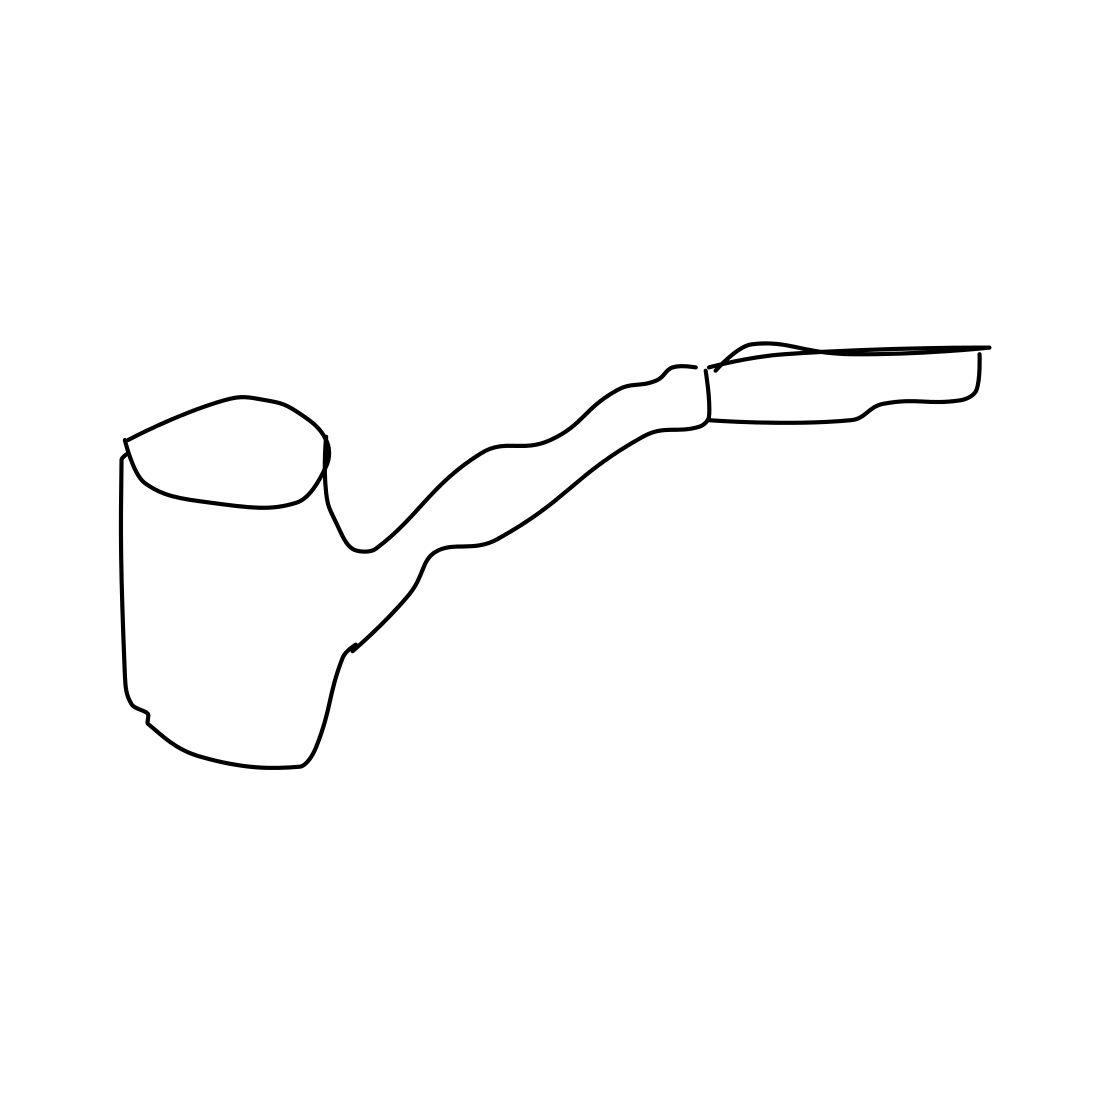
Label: pipe (for smoking)